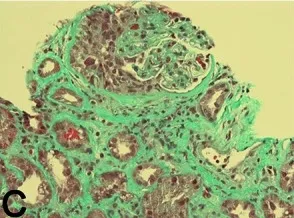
Renal biopsy histology demonstrating focal segmental proliferative and necrotizing glomerulonephritis. C: Glomerulus with cellular crescent and interstitial fibrosis (Masson trichrome stain, x200).
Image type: pathology (masson_trichrome)